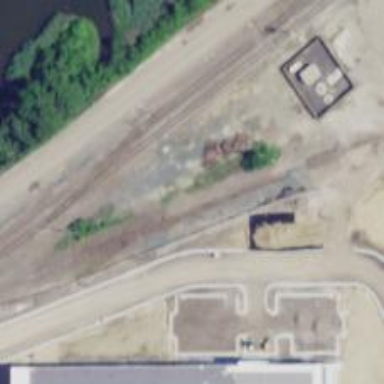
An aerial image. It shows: Railway spur service.